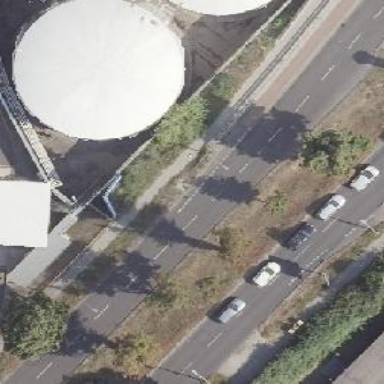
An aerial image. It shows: Secondary road with asphalt surface and lane markings. It is dual carriageway.